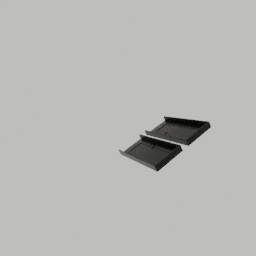
Label: architecture